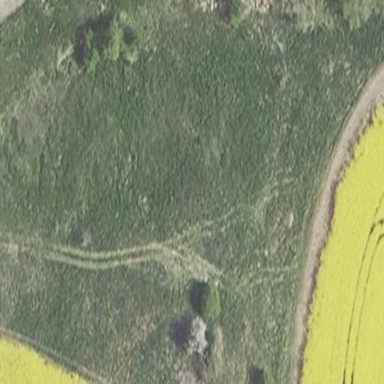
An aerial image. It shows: Patch of scrub vegetation.